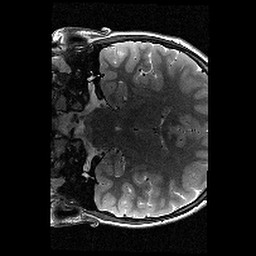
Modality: T2w
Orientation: coronal
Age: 10
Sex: male
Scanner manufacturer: siemens
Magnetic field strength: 3 T
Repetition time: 9.23 s
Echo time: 0.067 s